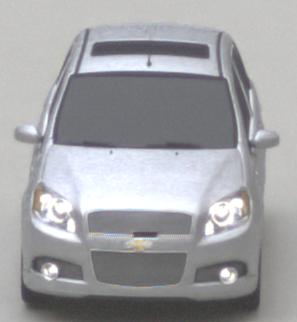
Make: Chevrolet
Model: Aveo 1.2
Detailed model: Aveo
Model produced from: 2008/06
Model produced until: 2011/01
Doors: 3
Color: white
Road condition: dry road
Daytime: morning or afternoon
Contrast: low contrast